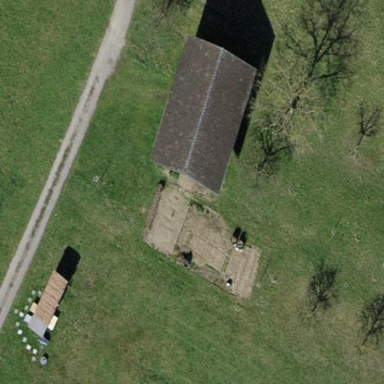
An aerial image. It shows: Gabled roof on farm auxiliary building.